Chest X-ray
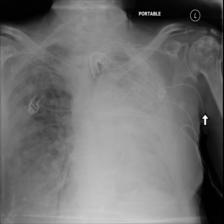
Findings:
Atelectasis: negative
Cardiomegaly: negative
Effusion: positive
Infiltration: positive
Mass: negative
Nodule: negative
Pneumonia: negative
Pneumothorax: negative
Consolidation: negative
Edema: negative
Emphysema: negative
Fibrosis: negative
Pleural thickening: negative
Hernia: negative